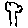
Label: tree